Question: I'm trying to build my first node.js application, but, running using 'node server.js' I get the following error message :
> connect: multipart: use parser (multiparty, busboy, formidable)
directly connect: limit: Restrict request size at location of read
as shown by this screenshot:

snippet of code in which I'm using 'connect':
'''
var connect = require('connect'),
express = require('express');
var app = express();
app.use(connect.cookieParser())
.use(connect.session({secret: 'app_1'}))
.use(connect.bodyParser())
'''
How to fix this, please?
Thanks a lot!
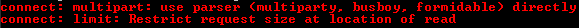
Answer: 'connect' is <URL> separately like this:
'''
$ npm install cookie-parser --save
$ npm install body-parser --save
$ npm install cookie-session --save
'''
And in your code:
'''
var express = require('express');
var app = express();
var cookieParser = require('cookie-parser');
var bodyParser = require('body-parser');
var cookieSession = require('cookie-session');
app.use(cookieParser());
app.use(bodyParser());
app.use(cookieSession({secret: 'app_1'}));
'''